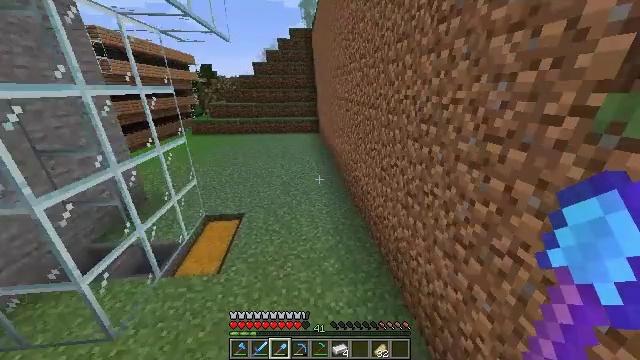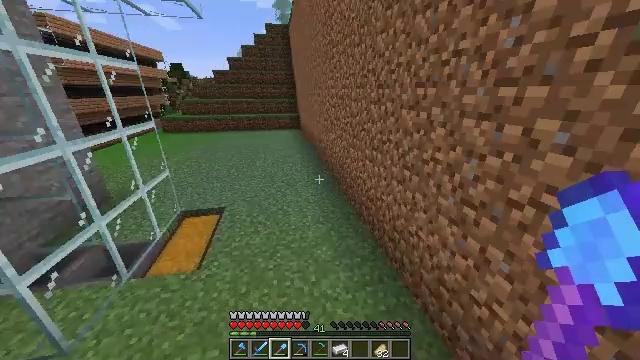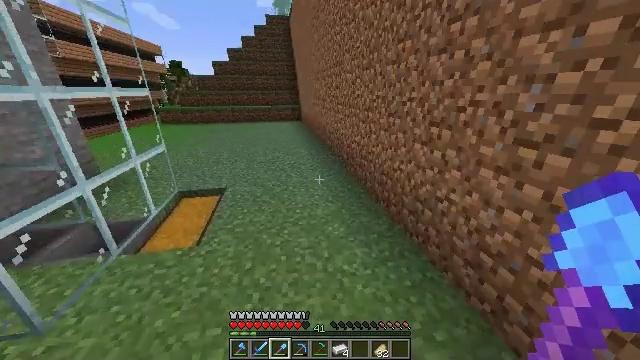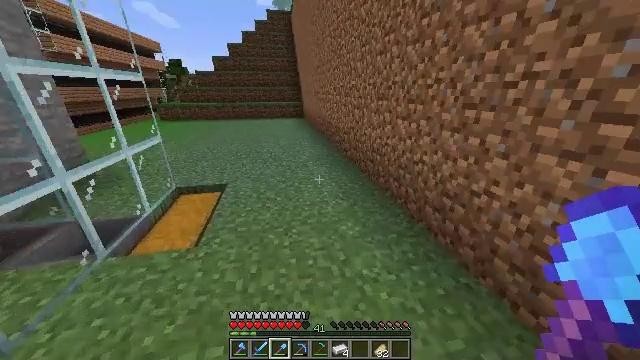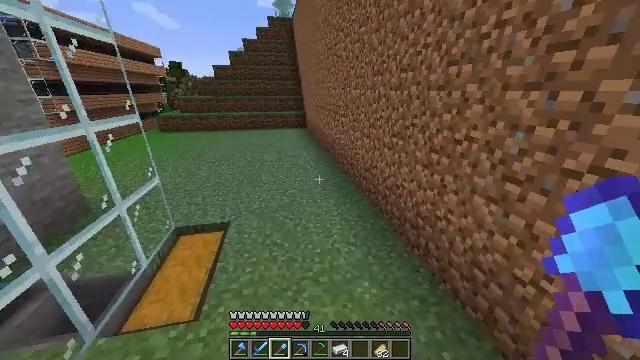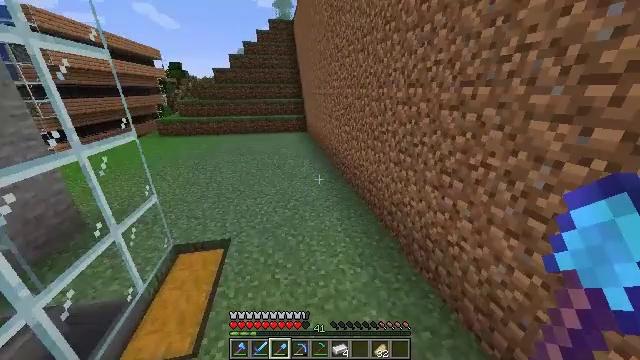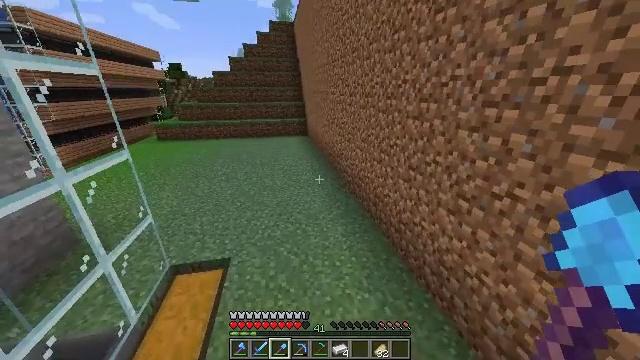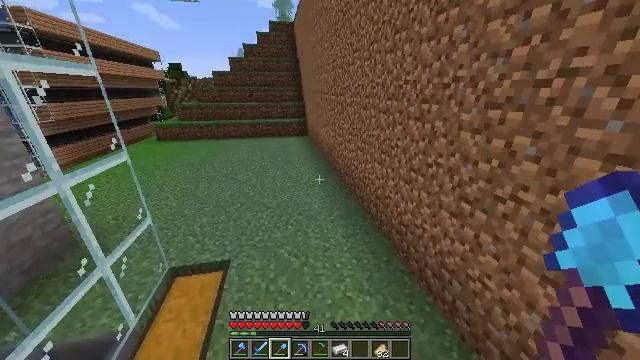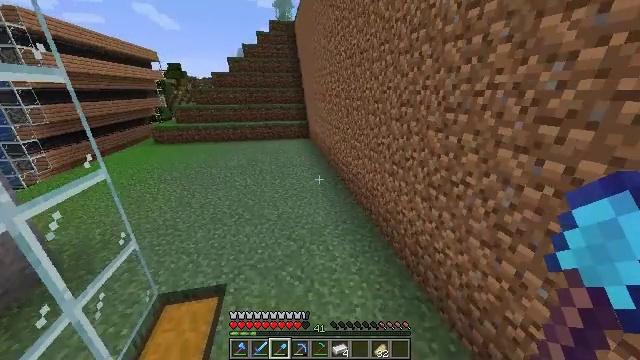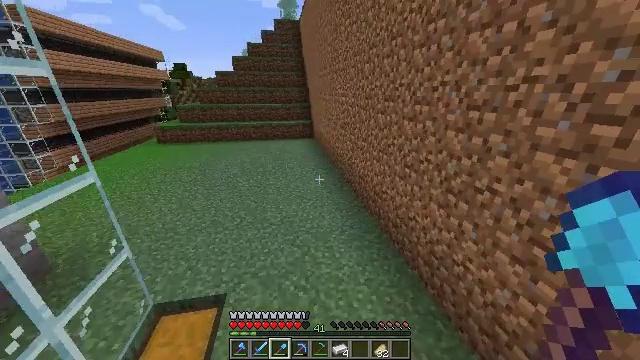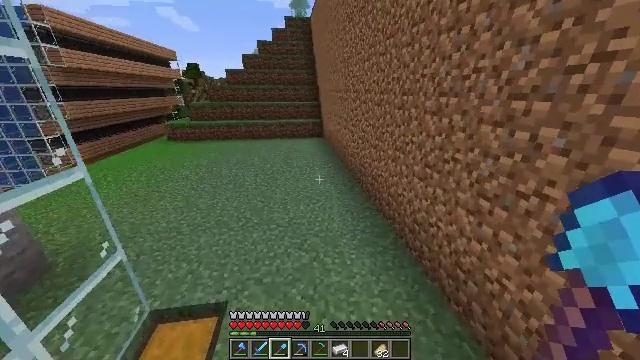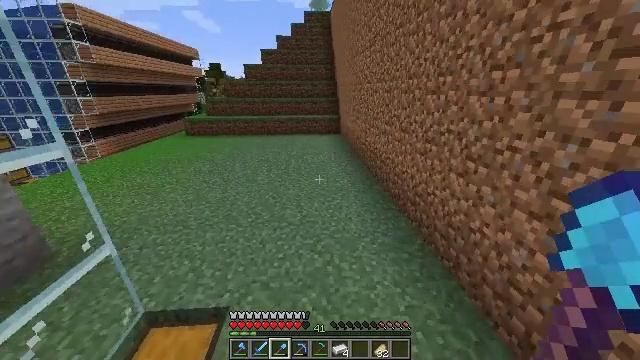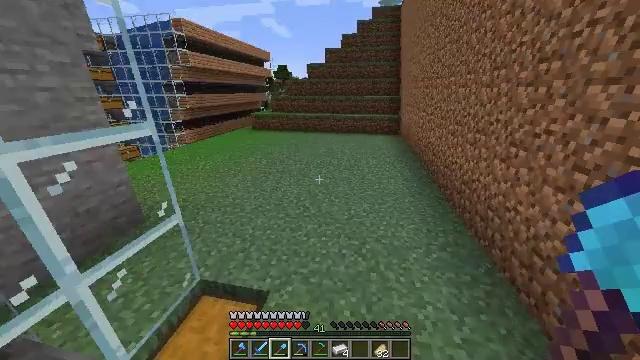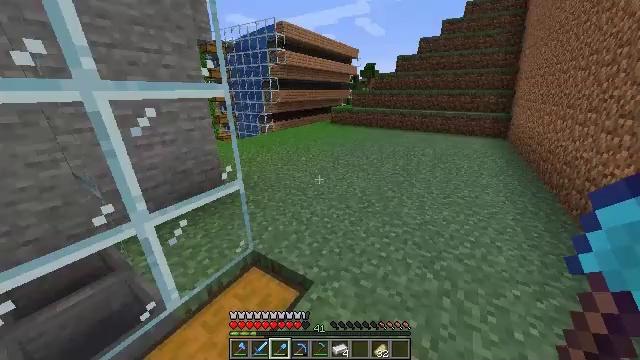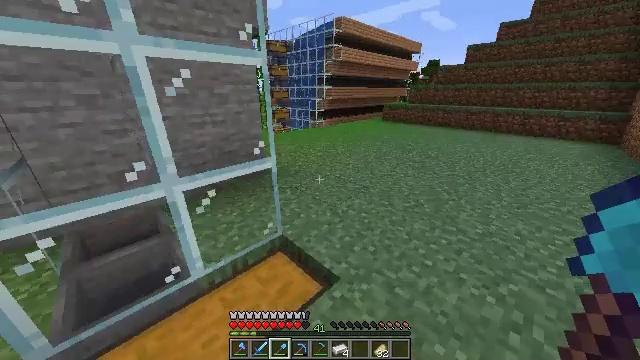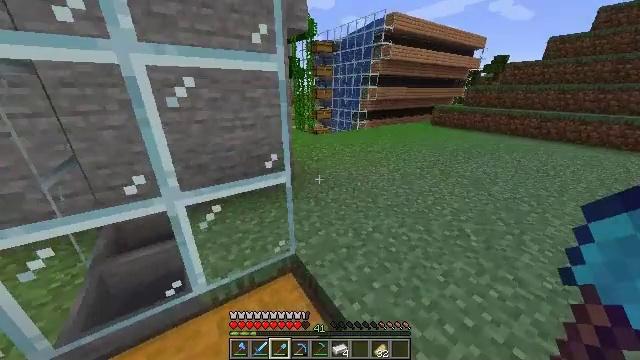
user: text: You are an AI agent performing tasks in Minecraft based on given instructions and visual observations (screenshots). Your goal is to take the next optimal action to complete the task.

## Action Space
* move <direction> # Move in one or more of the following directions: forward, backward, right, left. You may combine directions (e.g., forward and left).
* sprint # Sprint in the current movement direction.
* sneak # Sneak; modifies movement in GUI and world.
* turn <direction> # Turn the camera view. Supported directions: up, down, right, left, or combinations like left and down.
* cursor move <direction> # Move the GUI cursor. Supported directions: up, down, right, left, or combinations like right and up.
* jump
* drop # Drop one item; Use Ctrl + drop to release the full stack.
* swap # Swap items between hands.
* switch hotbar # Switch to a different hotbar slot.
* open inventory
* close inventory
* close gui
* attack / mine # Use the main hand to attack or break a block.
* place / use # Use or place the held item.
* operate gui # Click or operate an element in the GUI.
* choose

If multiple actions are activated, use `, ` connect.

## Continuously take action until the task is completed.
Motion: motion action
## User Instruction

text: Create a dried kelp block using dried kelp.
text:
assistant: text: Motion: move forward, sprint, turn right, jump
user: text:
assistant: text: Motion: move forward, sprint, jump
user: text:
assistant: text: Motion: move forward, jump
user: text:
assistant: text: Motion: move forward, jump
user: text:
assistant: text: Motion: move forward, sprint, jump
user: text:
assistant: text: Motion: move forward, sprint, jump
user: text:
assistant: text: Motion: move forward, sprint, jump
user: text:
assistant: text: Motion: move forward, jump
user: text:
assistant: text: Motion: move forward, turn left, jump
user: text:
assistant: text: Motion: move forward, turn left, jump
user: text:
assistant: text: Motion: move forward, turn left, jump
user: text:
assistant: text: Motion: move forward, sprint, turn left, jump
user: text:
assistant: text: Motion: move forward, sprint, turn left, jump
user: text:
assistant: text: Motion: move forward, sprint, turn left, jump
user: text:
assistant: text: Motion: move forward, turn left, jump
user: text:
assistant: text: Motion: move forward, turn left, jump
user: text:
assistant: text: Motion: move forward, turn left, jump
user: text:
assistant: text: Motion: move forward, turn left, jump
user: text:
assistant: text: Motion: move forward, turn left, jump
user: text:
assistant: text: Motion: move forward, sprint, turn left, jump
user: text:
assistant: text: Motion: move forward, sprint, jump
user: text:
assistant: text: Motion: move forward, sprint, jump
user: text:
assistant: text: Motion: move forward, sprint, jump
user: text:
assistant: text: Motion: move forward, jump
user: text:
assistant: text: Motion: move forward, jump
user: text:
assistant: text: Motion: move forward, turn right and down, jump
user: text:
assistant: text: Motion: move forward, turn right and down, jump
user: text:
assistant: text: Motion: move forward, sprint, turn right, jump
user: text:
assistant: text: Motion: move forward, sprint, jump
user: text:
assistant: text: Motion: move forward, sprint, jump